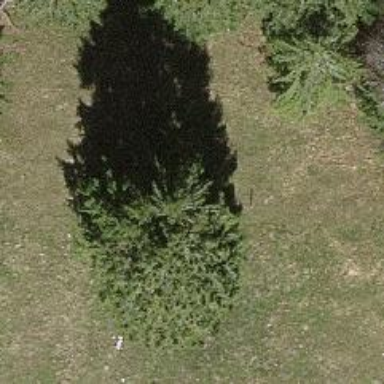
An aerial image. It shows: Beautiful tree in nature.